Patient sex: M
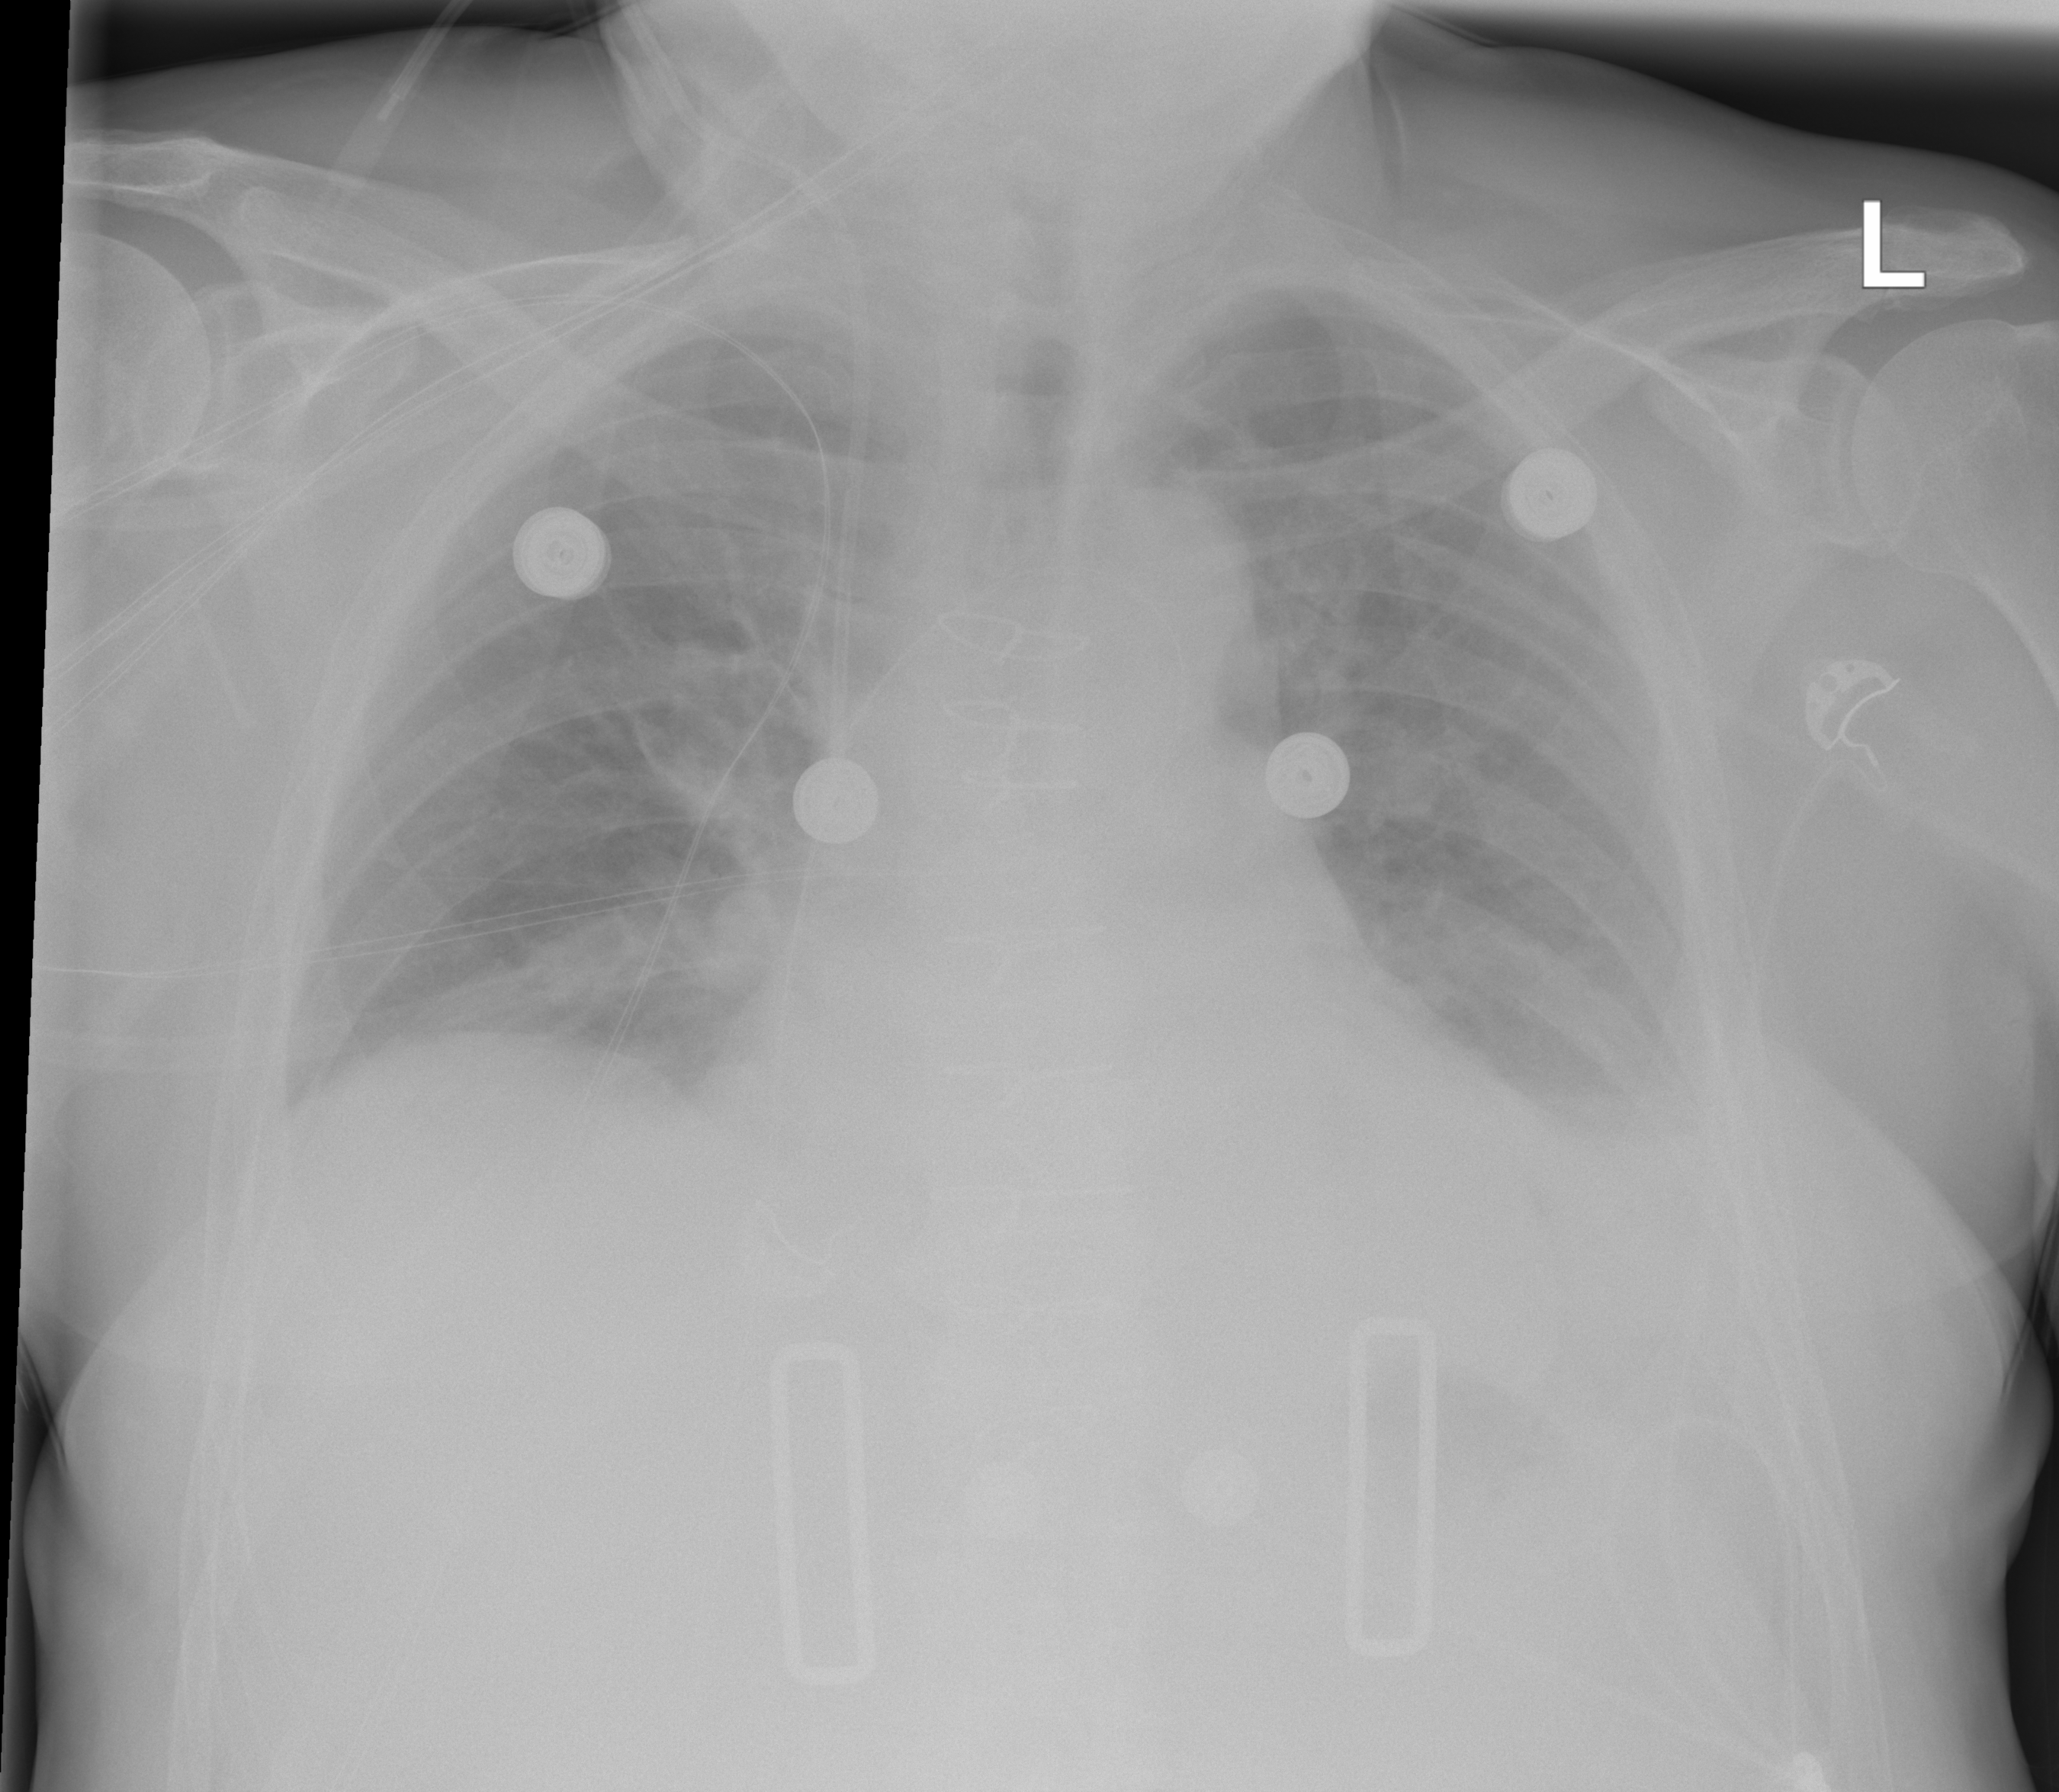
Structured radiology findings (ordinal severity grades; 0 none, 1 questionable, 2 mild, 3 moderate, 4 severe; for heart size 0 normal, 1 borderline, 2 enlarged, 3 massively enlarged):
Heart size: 2
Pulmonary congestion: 2
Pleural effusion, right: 0
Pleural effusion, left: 2
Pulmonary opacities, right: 0
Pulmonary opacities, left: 0
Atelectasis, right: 0
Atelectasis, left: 2